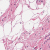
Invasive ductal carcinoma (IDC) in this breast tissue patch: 0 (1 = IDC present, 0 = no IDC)